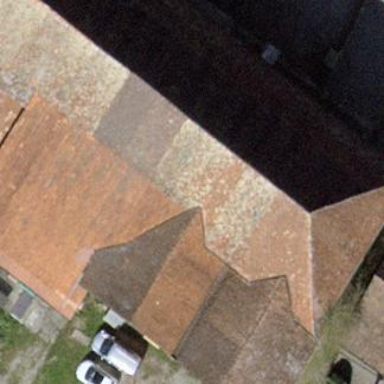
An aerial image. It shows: Farm auxiliary building with gabled roof.